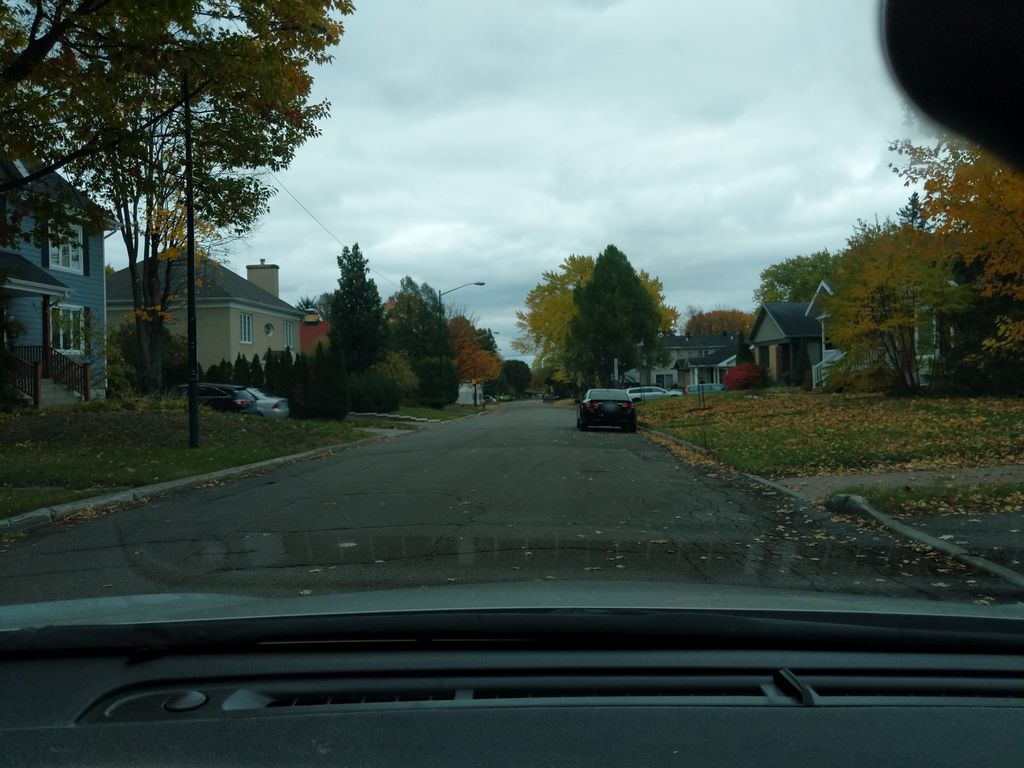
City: quebec_city